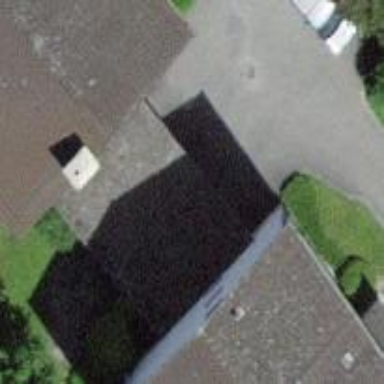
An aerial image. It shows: Flat roofed garages.